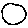
Label: circle